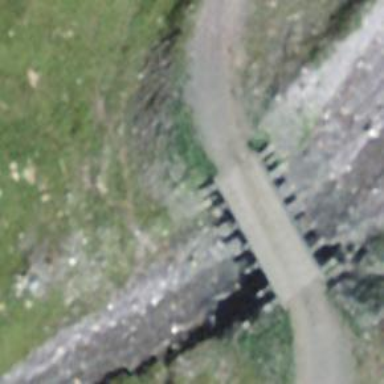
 crossing bridge with grade2 track type."